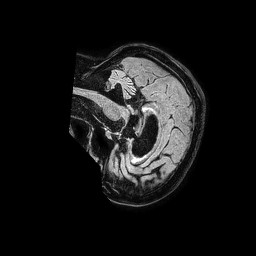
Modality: FLAIR
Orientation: sagittal
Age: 63
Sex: female
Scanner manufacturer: philips
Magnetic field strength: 1.5 T
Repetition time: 4.8 s
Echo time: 0.3 s